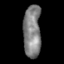
Tissue: skin
Cell type: Epithelial cells
Senescence score: 0.1756
Nuclear area (px): 904
Mean DAPI intensity: 129.26